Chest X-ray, AP view. Patient: 29 years old, sex M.
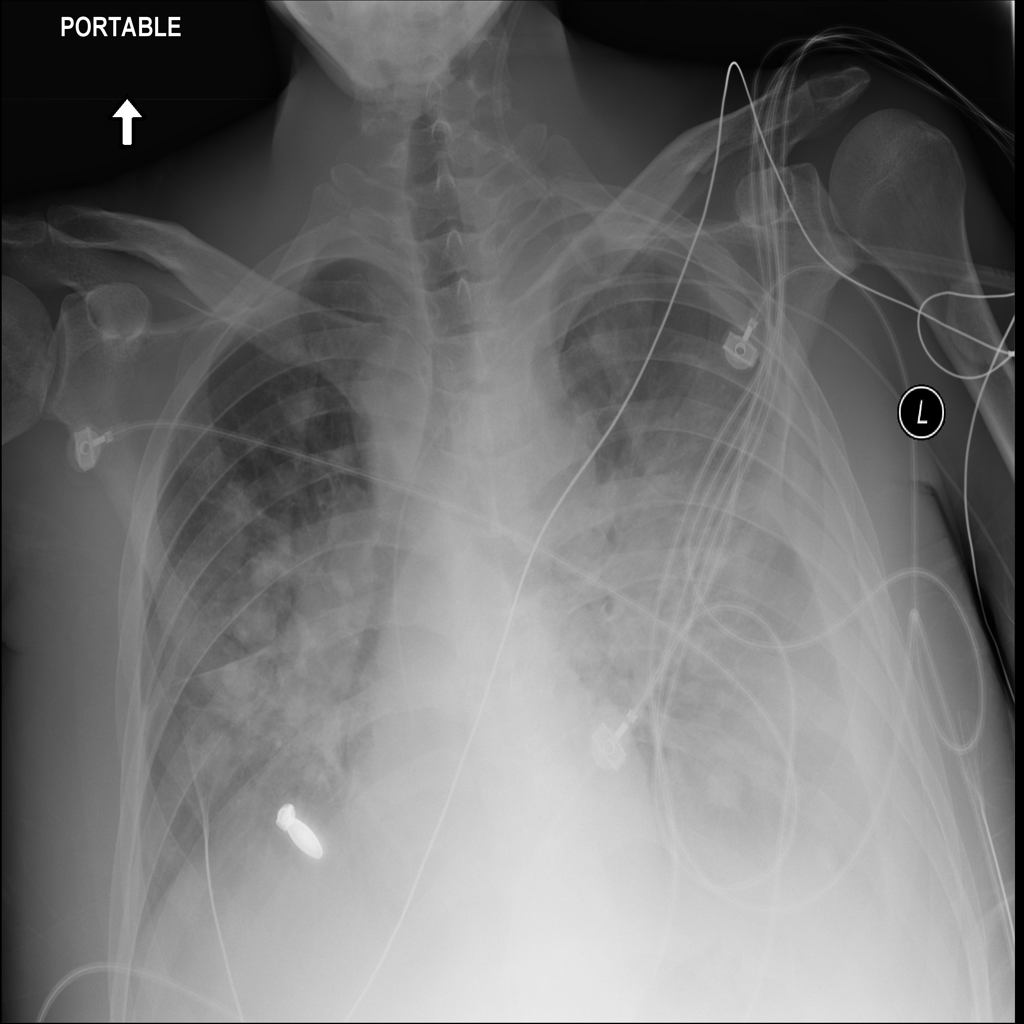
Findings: Effusion, Mass